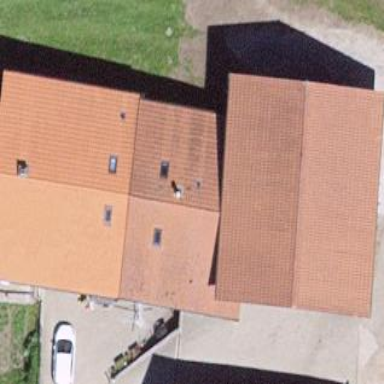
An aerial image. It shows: Farm building.